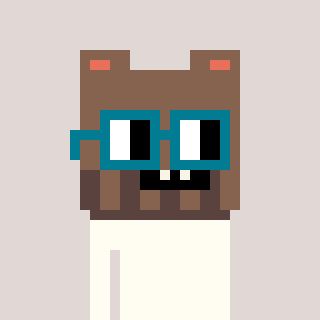
a pixel art character with square dark green glasses, a bear-shaped head and a peachy-colored body on a warm background